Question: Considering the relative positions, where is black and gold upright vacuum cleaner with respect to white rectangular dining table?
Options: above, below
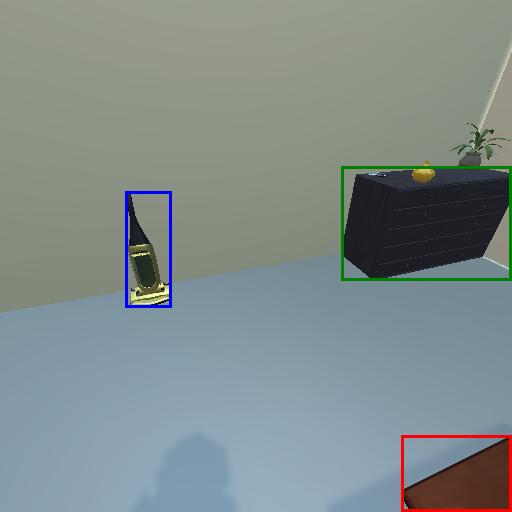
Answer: above